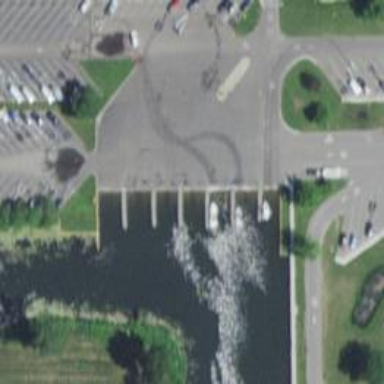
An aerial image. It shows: Slipway on leisure land.